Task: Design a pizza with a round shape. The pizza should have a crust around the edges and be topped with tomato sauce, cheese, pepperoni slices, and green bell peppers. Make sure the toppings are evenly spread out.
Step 536:
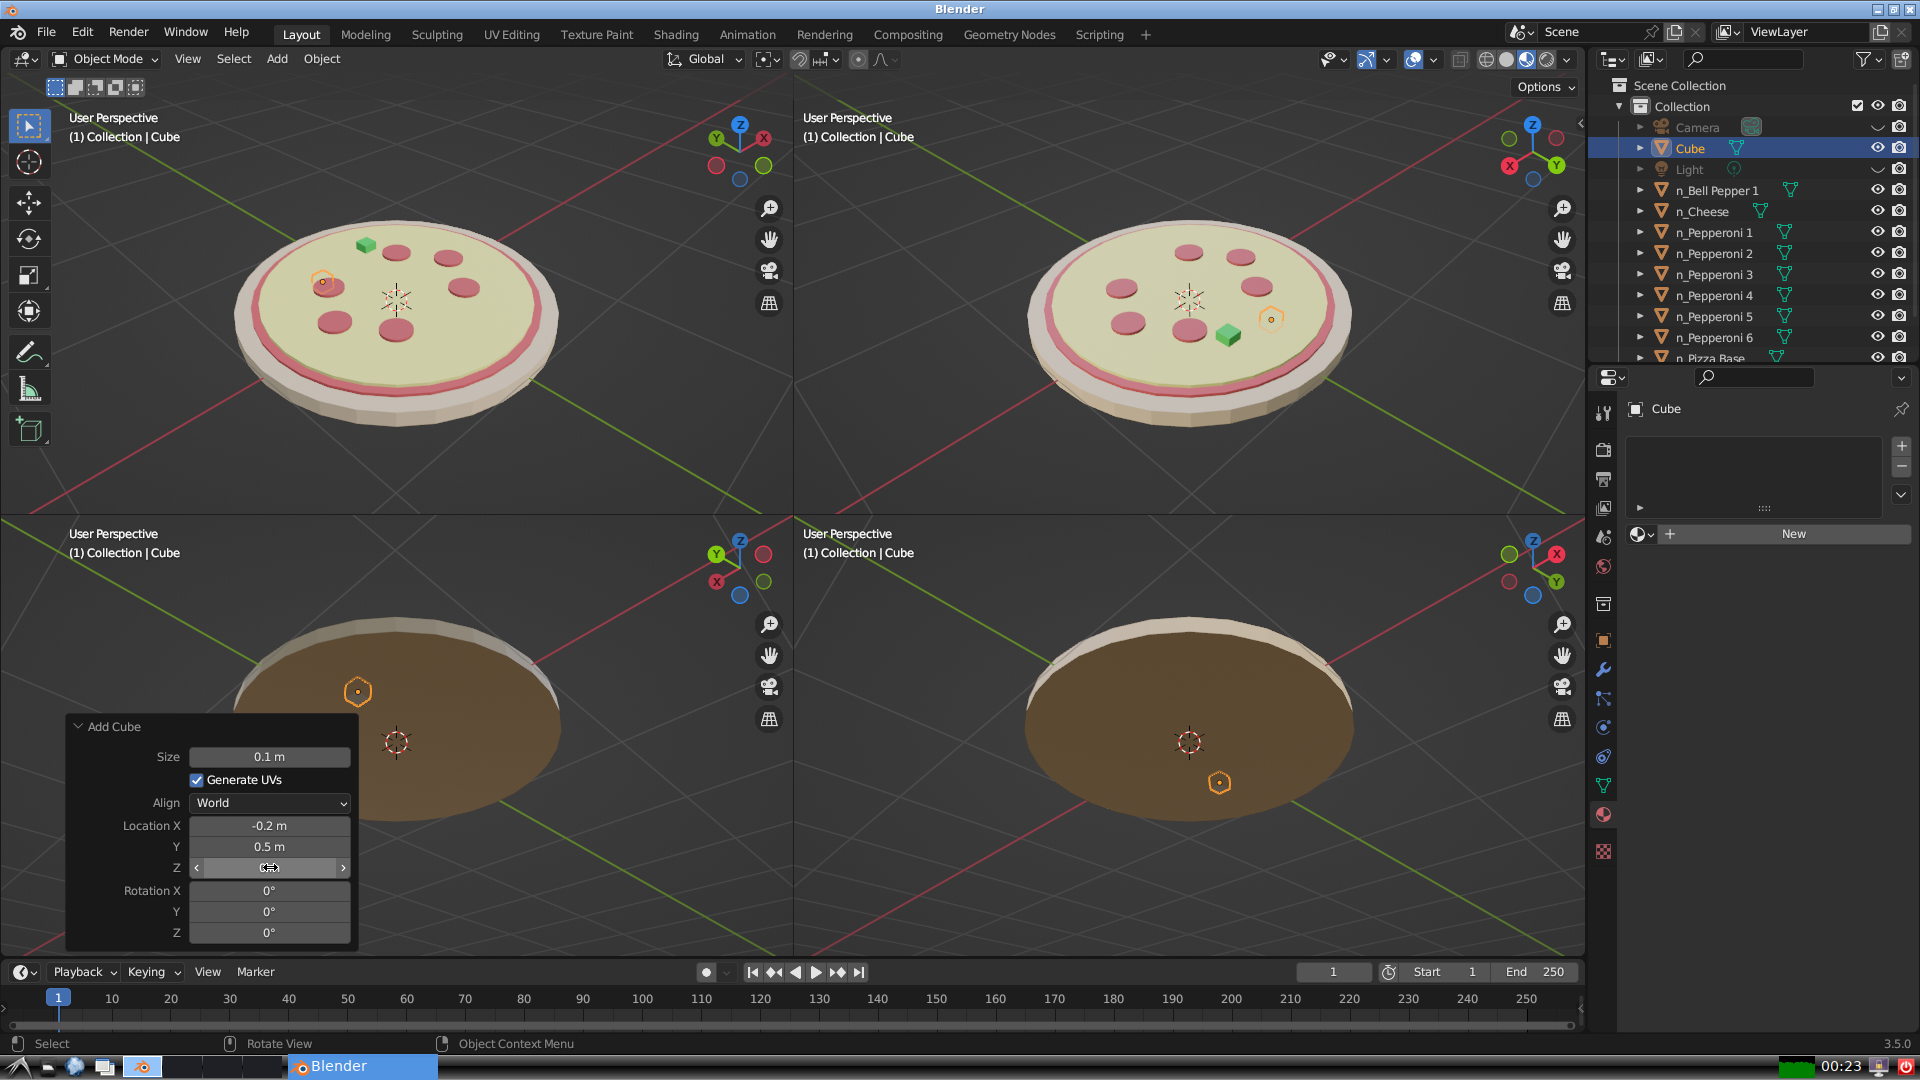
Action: click: no